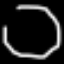
Label: octagon